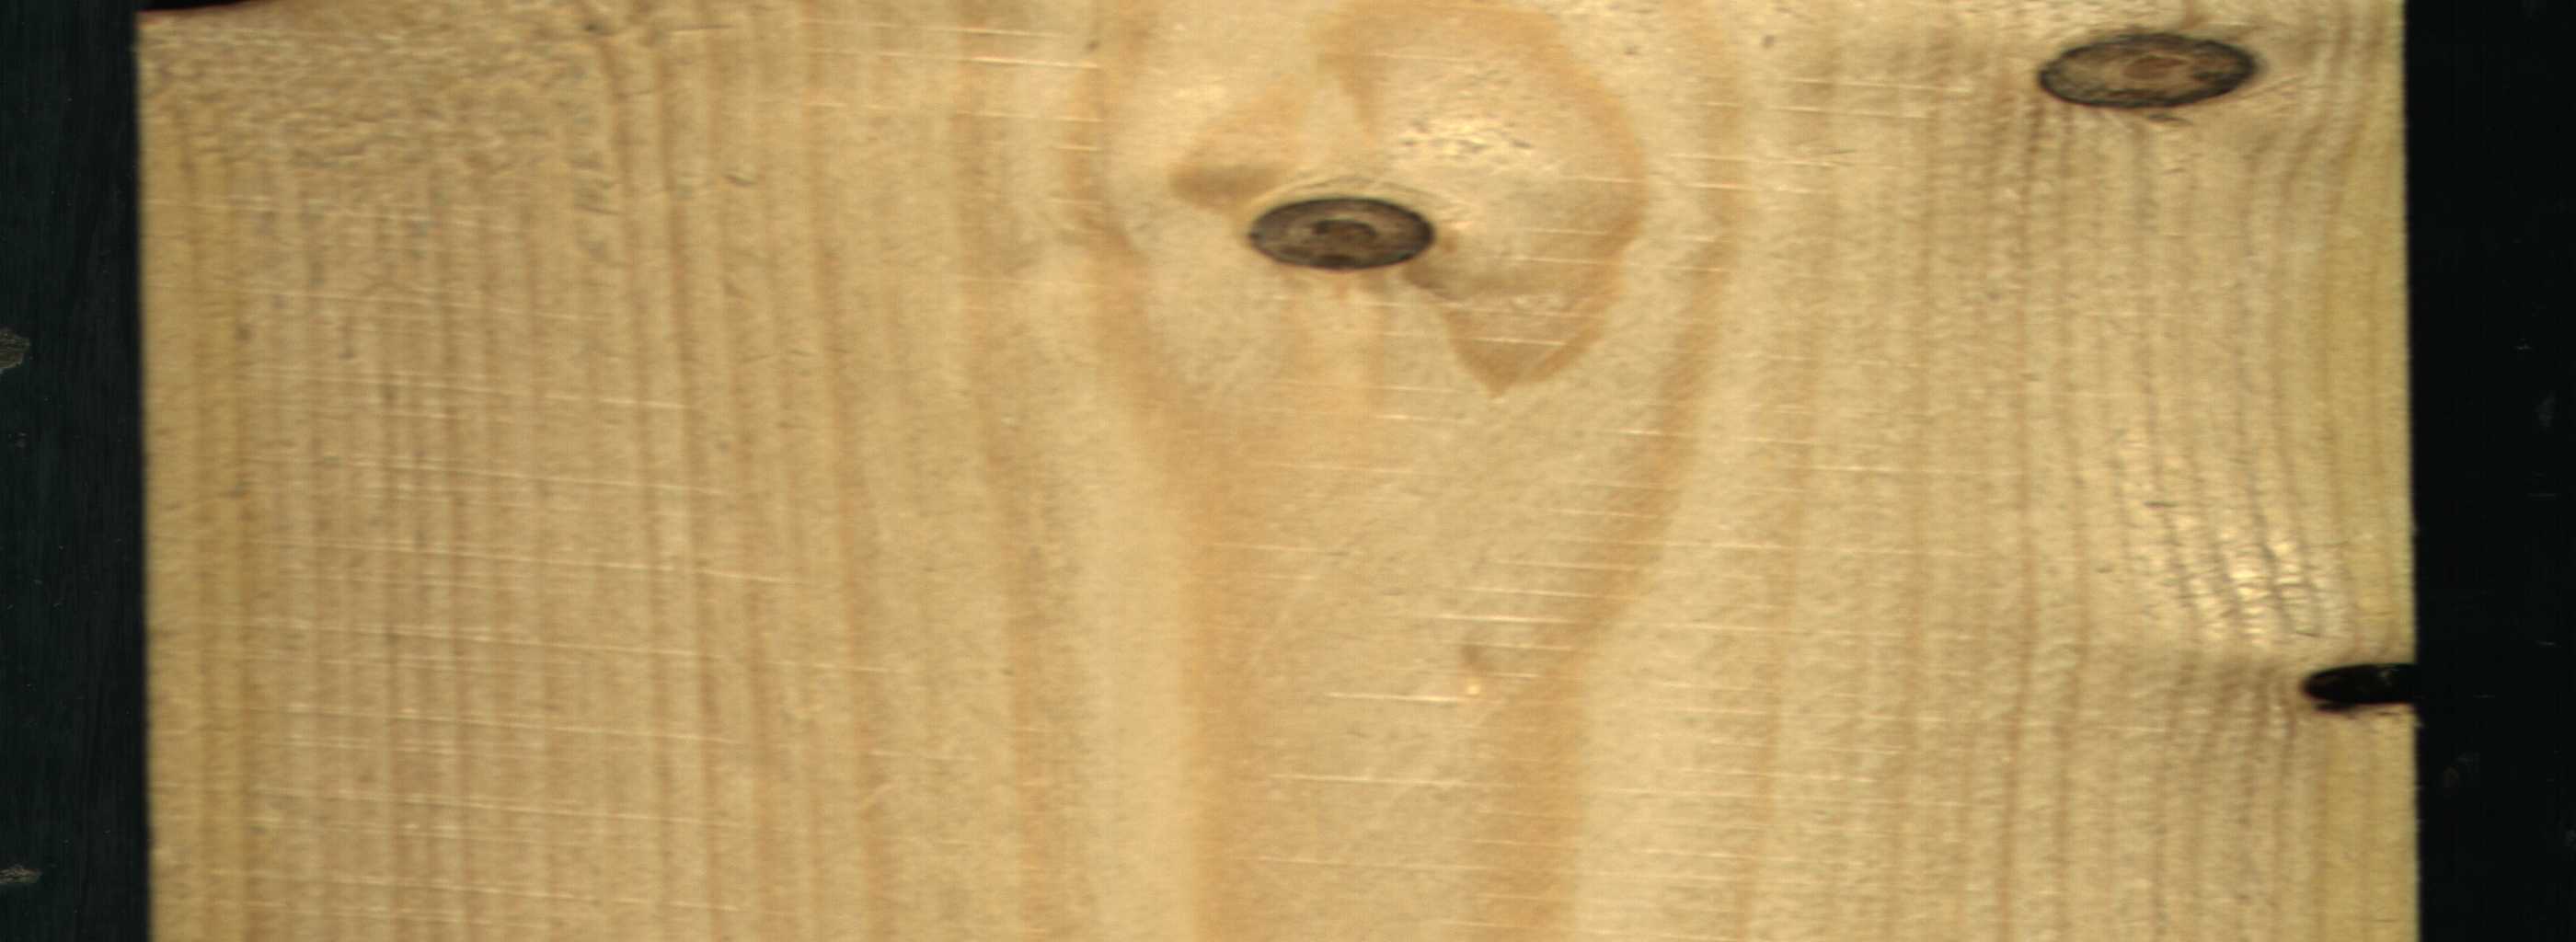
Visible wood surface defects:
Knot_missing
Knot_missing
Live_Knot
Live_Knot